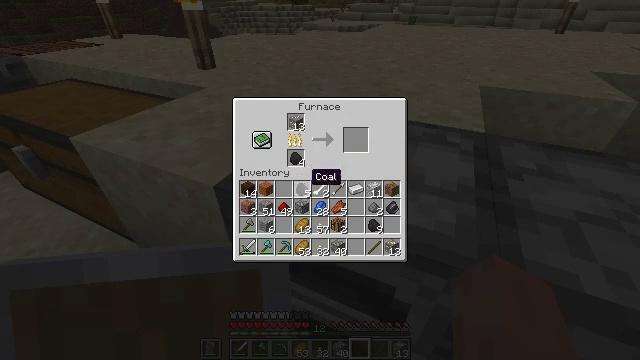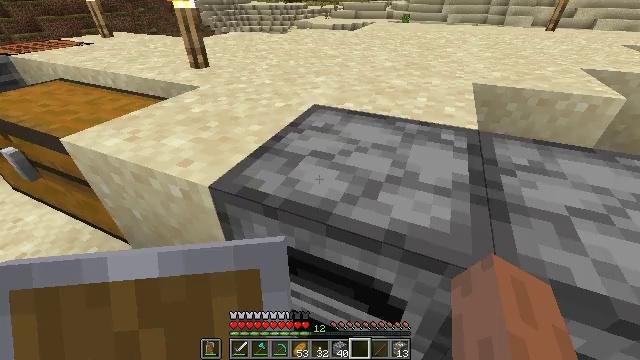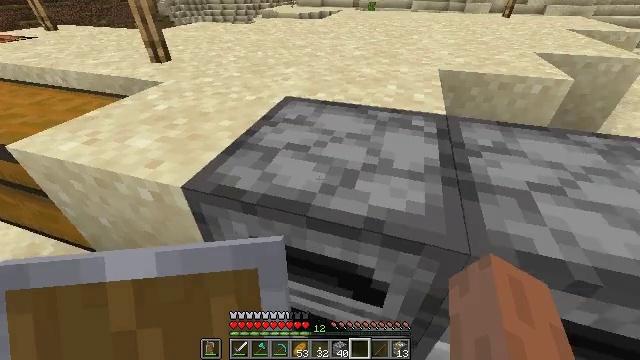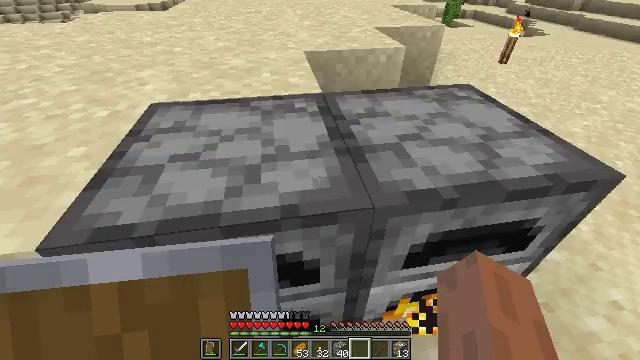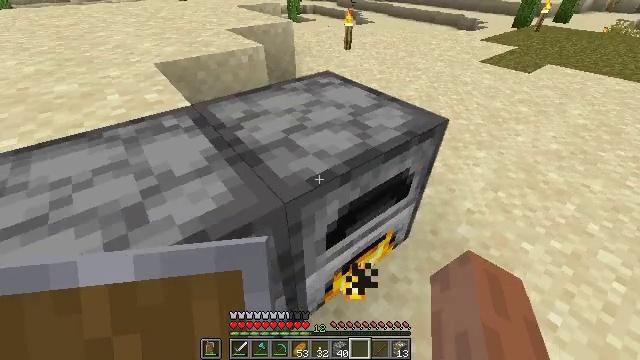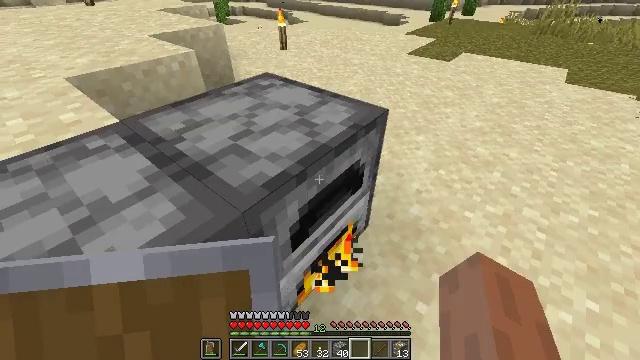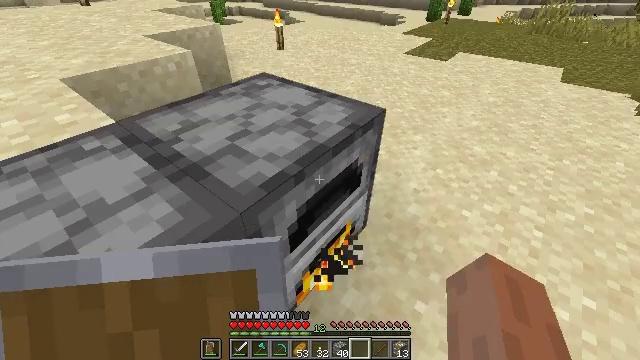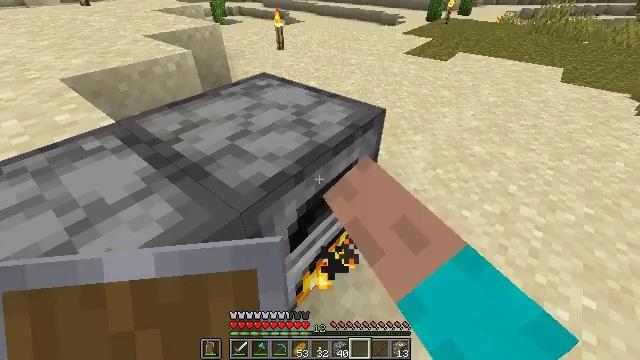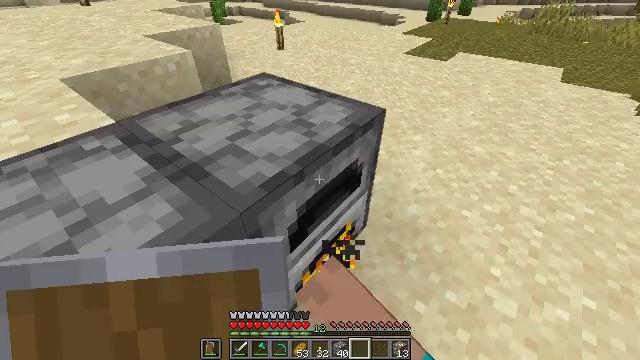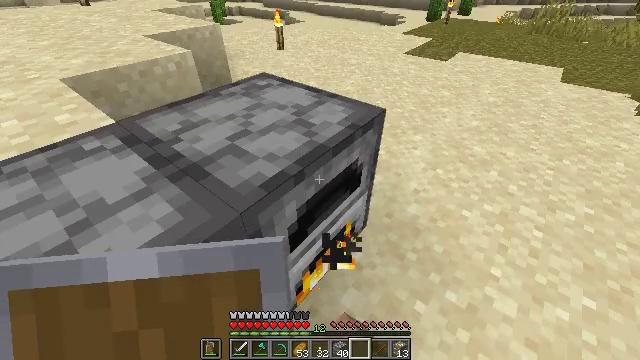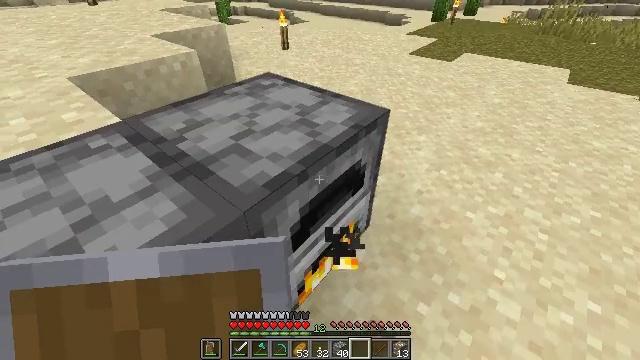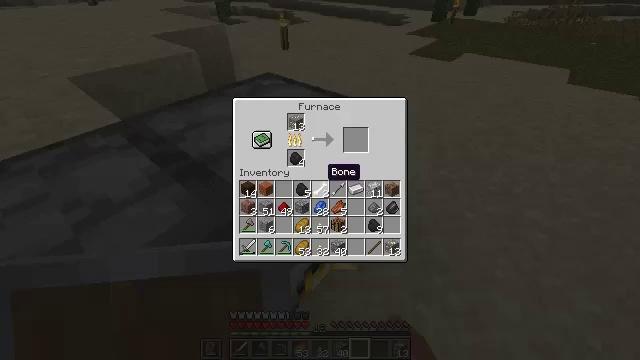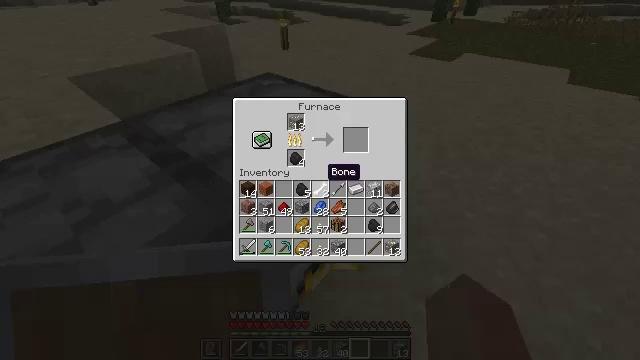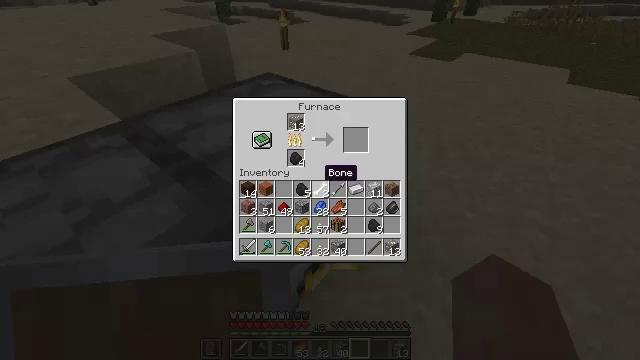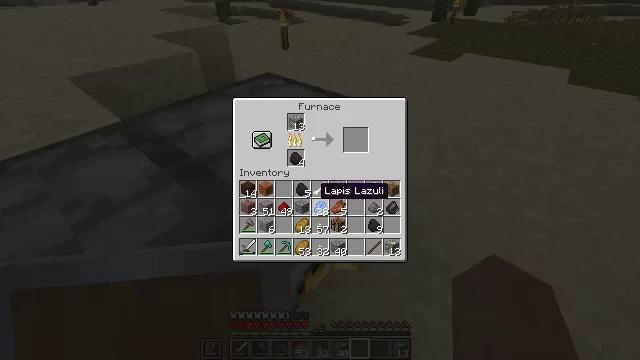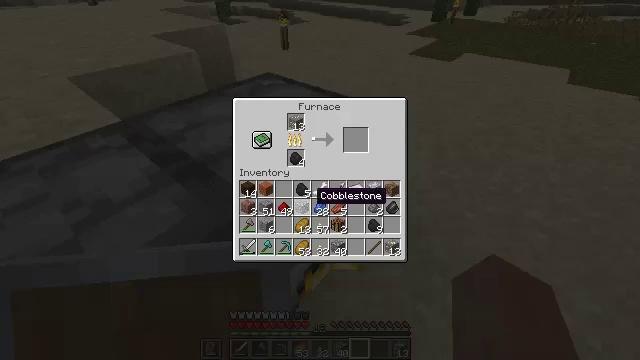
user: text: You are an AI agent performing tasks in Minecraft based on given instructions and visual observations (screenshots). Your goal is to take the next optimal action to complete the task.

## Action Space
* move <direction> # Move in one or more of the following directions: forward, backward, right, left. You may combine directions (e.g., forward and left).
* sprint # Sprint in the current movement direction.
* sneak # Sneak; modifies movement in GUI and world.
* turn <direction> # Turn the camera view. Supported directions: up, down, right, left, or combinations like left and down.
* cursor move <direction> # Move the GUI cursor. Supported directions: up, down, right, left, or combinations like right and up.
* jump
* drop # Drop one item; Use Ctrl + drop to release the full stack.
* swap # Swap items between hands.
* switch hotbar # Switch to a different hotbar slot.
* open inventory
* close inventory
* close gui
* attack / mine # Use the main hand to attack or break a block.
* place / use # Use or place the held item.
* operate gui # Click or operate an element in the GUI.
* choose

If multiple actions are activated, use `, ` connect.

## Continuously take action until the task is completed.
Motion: motion action
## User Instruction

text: Kill a zombie.
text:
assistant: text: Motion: cursor move right
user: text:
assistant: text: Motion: turn right and down, close gui
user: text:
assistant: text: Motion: turn right and down, open inventory
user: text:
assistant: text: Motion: turn right
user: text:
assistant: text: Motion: turn right
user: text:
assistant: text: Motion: use / place
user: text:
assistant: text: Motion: use / place
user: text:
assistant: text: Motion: use / place
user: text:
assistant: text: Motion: no_op
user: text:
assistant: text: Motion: no_op
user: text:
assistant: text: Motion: no_op
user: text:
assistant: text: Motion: no_op
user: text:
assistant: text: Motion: no_op
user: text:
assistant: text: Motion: sneak, cursor move down
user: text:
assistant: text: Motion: sneak
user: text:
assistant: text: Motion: sneak
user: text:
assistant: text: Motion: sneak
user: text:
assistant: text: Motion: sneak
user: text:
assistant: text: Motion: sneak
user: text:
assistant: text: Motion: sneak, cursor move up
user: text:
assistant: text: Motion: sneak
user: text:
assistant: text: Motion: sneak, operate gui
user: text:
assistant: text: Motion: sneak, operate gui
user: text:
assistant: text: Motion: sneak, operate gui
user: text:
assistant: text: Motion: sneak
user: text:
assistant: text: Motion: sneak, cursor move right and down
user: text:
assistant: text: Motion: sneak, cursor move right and down
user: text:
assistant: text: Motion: sneak
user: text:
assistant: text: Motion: sneak
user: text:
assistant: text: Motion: sneak